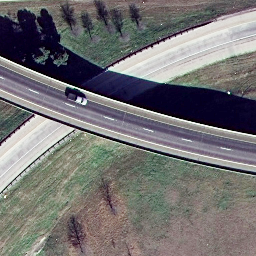
Label: overpass